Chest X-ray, AP view. Patient: 58 years old, sex M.
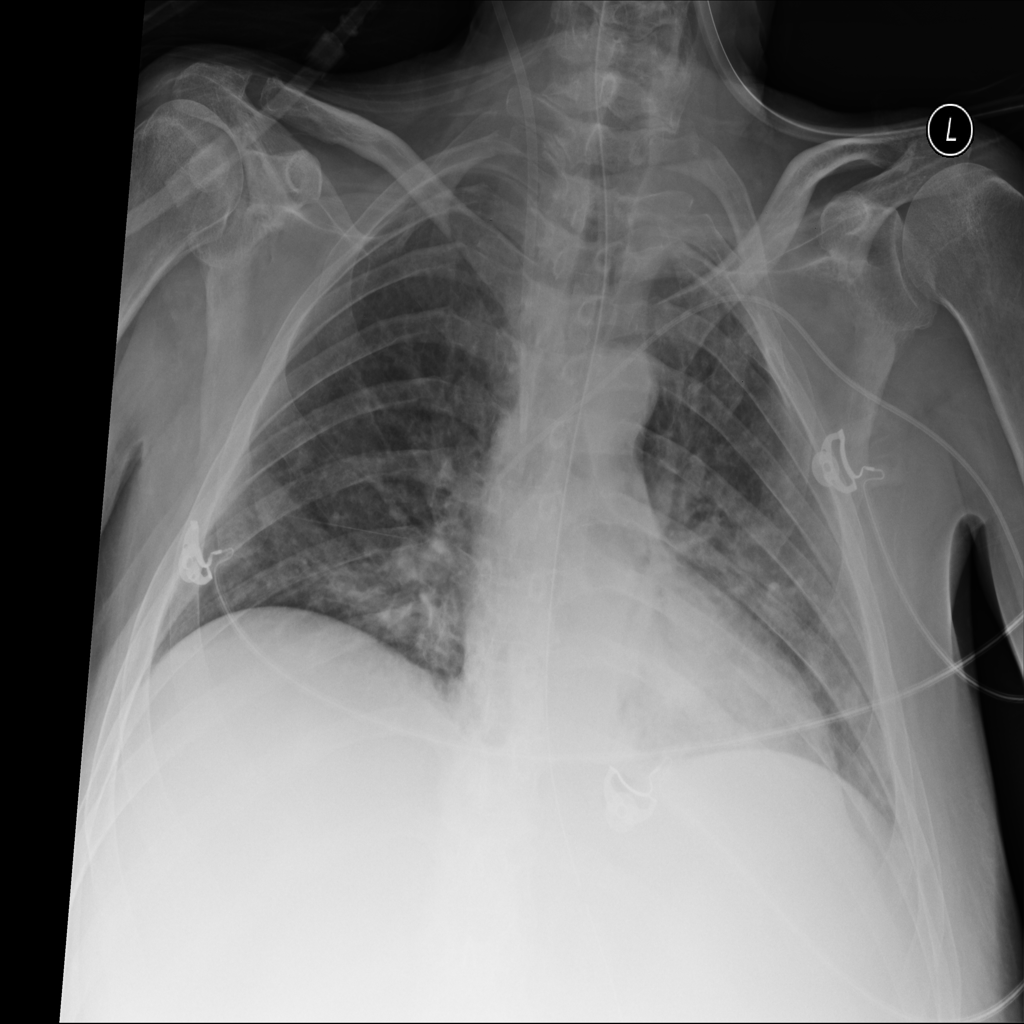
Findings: Effusion